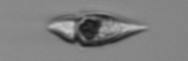
Label: Amphidinium